Field crop: maize
Growth stage: 1
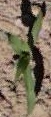
Species: maize